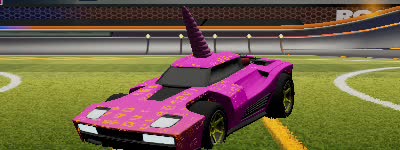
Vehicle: breakout